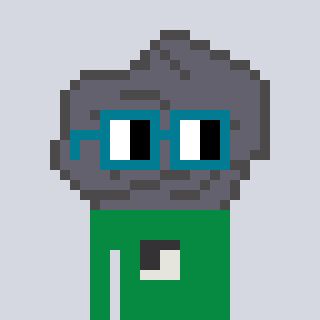
a pixel art character with square dark green glasses, a rock-shaped head and a green-colored body on a cool background